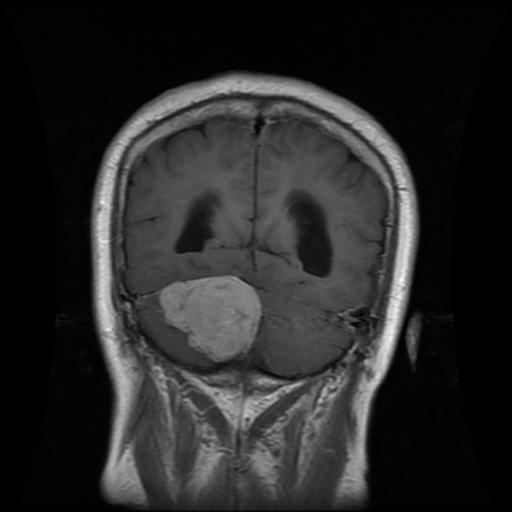
Label: meningioma